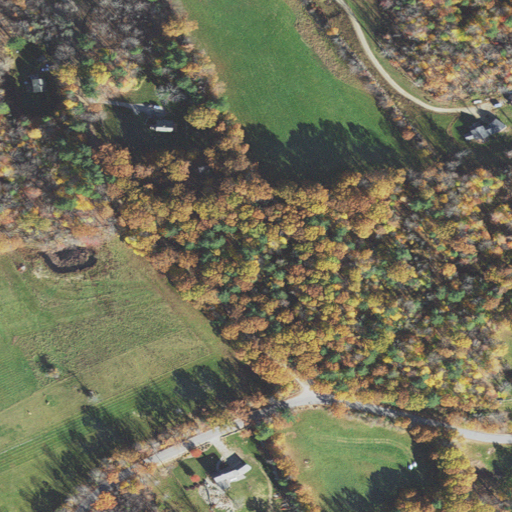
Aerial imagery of mountain in New Hampshire named Clark Hill containing deciduous forest, pasture, mixed forest, open development, shrub, low intensity development, and woody wetlands